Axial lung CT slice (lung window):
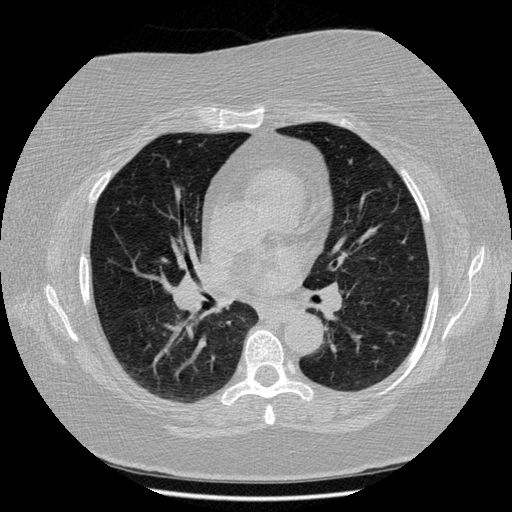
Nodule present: yes
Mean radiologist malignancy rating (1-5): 2.667